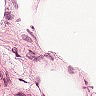
Metastatic tissue present: no